Field crop: maize
Growth stage: 2
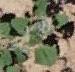
Species: chenopodium